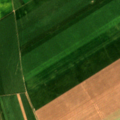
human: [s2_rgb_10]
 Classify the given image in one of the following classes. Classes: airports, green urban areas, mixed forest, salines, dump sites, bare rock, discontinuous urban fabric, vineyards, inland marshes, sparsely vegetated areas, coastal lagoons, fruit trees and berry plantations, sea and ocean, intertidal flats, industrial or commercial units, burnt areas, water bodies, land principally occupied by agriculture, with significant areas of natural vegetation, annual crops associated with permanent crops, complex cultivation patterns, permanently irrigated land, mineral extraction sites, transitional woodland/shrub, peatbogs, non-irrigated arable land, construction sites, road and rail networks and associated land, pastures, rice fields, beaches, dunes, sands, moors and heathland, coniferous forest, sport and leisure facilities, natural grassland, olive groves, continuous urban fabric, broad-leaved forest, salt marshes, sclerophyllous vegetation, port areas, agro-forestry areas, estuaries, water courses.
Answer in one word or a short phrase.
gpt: non-irrigated arable land